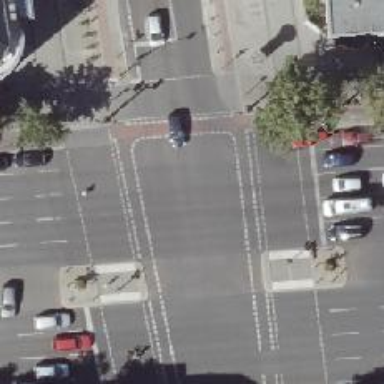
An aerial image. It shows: Primary road with asphalt surface and separate sidewalks. There is designated lane for cyclists on both sides.